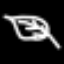
Label: leaf